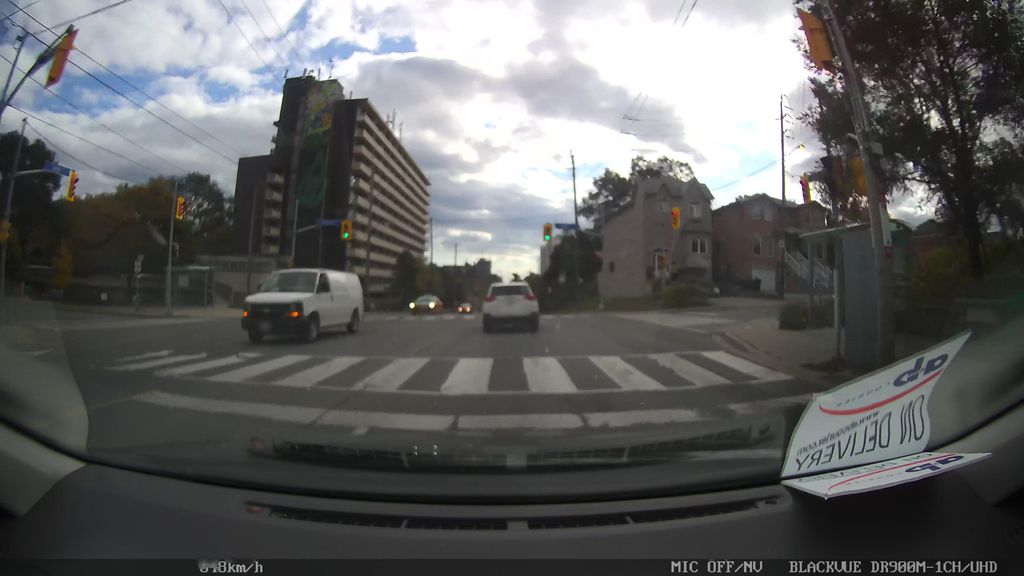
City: toronto